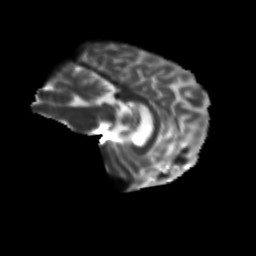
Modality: T2w
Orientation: sagittal
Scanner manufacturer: siemens
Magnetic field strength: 3 T
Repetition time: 9.2 s
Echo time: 0.084 s